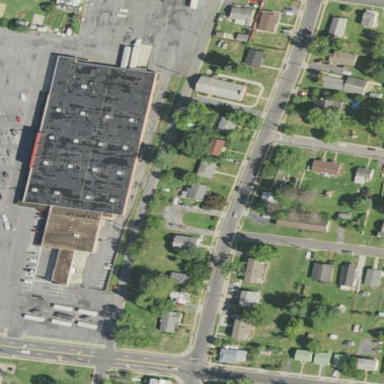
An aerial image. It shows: Commercial building housing variety store.